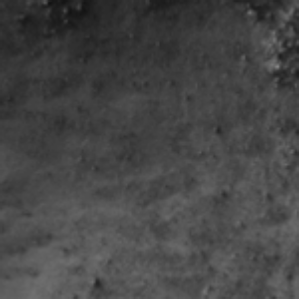
Label: frost